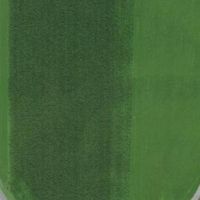
EUNIS habitat code: 52
Species observed at this site:
Tussilago farfara